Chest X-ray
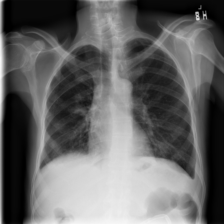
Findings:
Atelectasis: negative
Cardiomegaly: negative
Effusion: positive
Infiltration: negative
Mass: negative
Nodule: negative
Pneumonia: negative
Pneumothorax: negative
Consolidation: negative
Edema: negative
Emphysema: negative
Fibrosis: negative
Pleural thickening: negative
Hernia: negative